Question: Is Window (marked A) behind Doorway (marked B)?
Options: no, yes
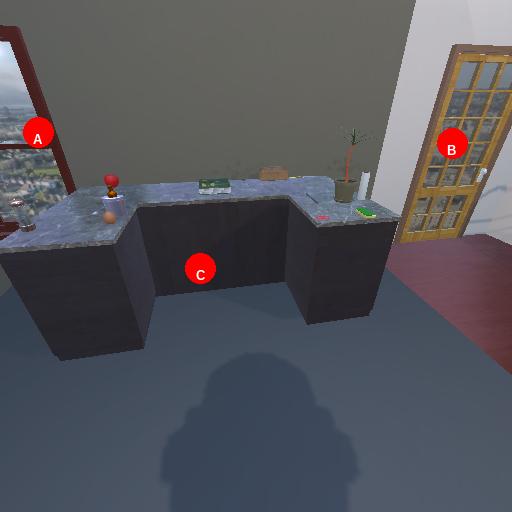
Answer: no